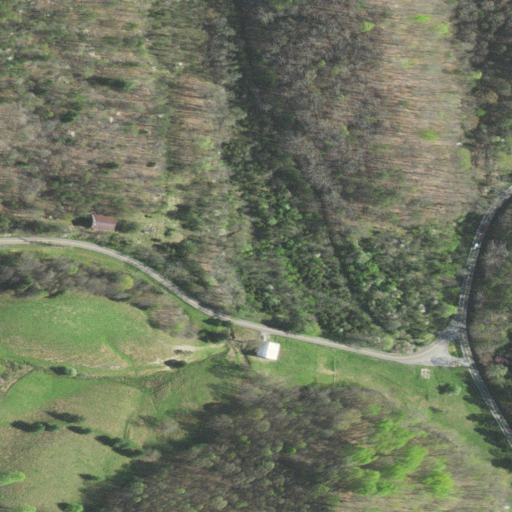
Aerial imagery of valley in Virginia named Kerns Hollow containing deciduous forest, pasture, open development, grassland, low intensity development, shrub, and medium intensity development